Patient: sex M, age 61
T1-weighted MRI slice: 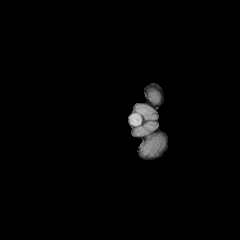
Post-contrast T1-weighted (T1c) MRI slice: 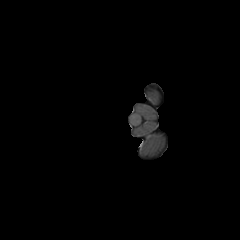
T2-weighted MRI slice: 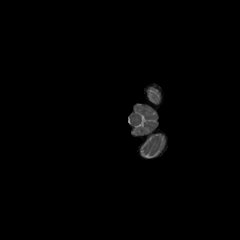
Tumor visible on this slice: no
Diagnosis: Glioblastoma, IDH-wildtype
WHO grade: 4